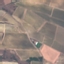
Label: PermanentCrop